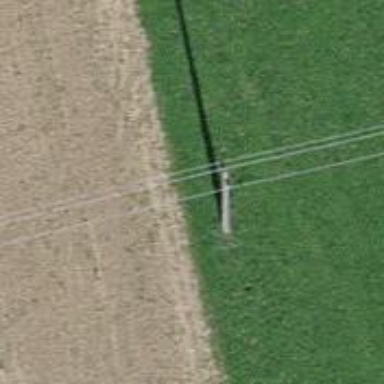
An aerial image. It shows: Power pole.